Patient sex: M
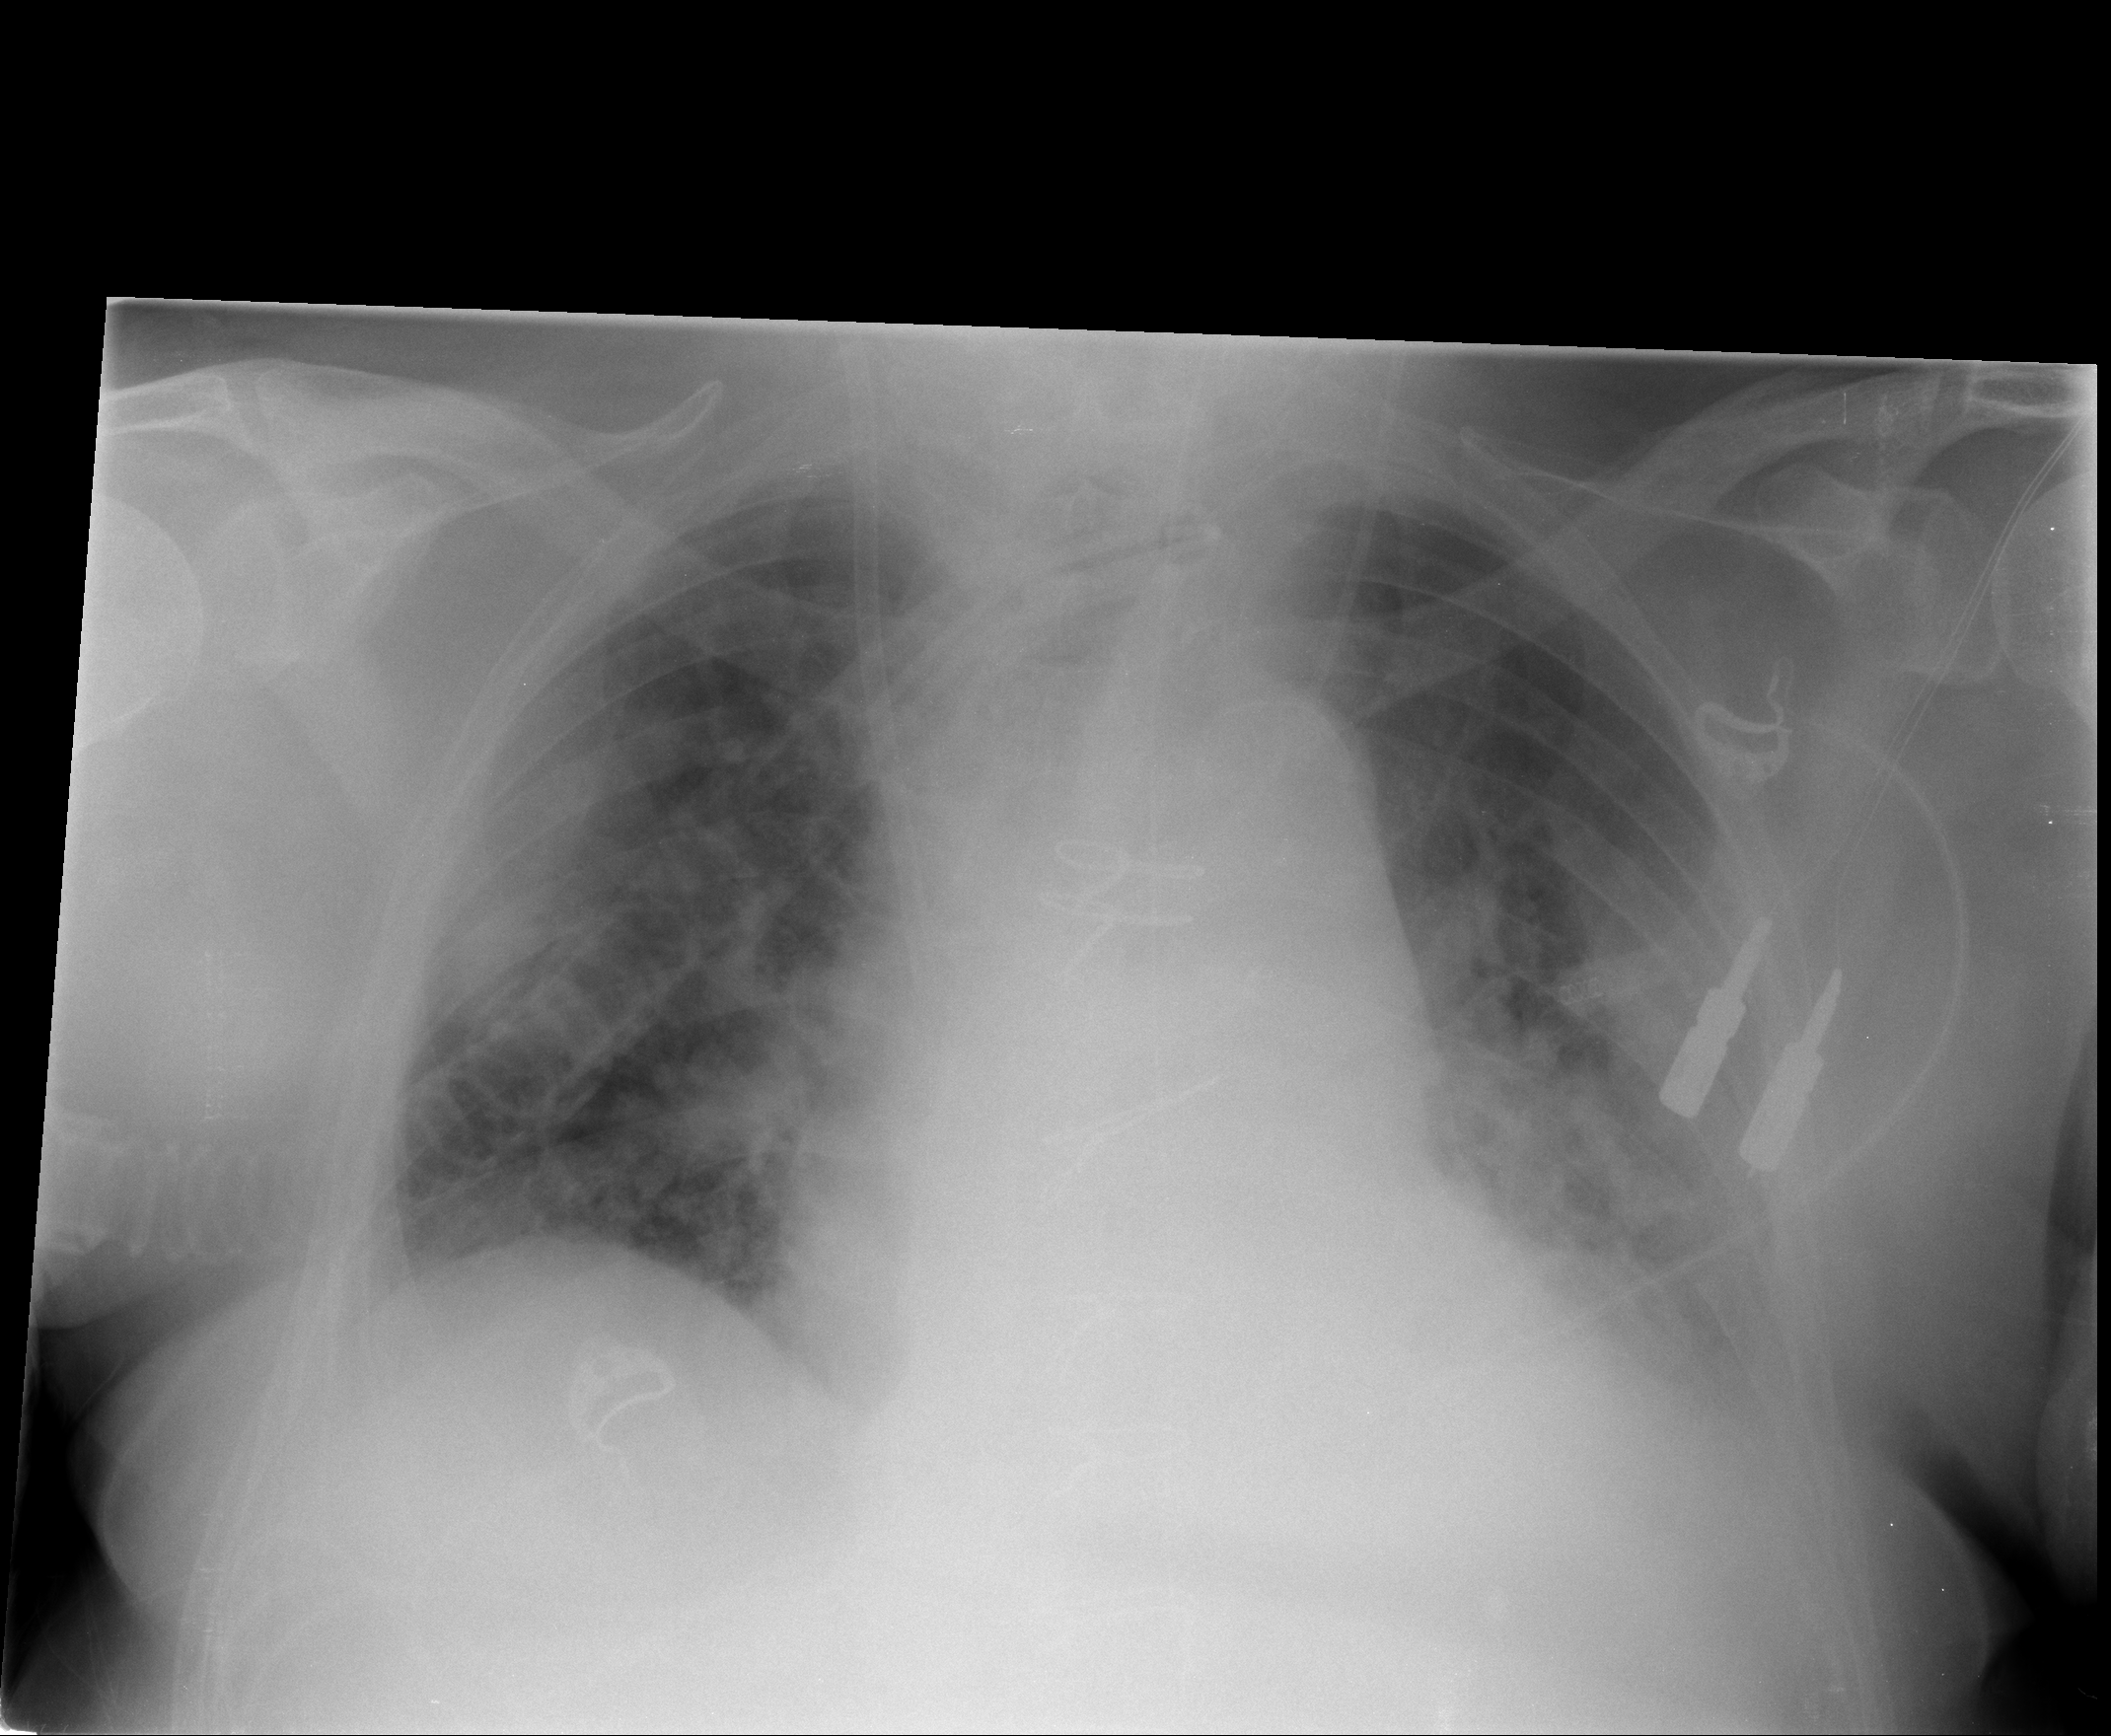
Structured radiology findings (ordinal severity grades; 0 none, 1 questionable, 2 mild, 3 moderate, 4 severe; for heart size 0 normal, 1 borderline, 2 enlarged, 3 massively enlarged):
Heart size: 2
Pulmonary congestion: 2
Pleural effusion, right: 1
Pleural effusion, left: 2
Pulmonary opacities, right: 2
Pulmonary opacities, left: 3
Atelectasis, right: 2
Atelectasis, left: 3